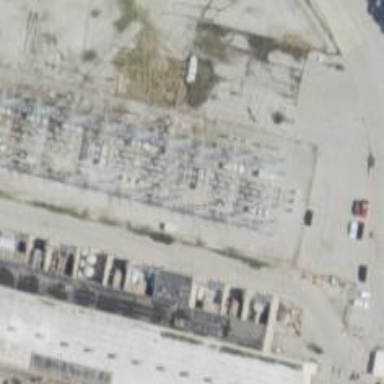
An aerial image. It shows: Lattice structure tower used for power distribution.